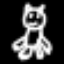
Label: frog